Field crop: maize
Growth stage: 2
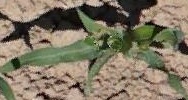
Species: maize